Question: I have a website that displays content based on items checked in a menu list. If the screen width gets too small the menu is rotated and hidden. Additionally, a burger button is displayed. If the burger button gets activated (checkbox as well), the menu is unhidden and the content is hidden.
Neither the content nor the menu have access to the checkbox behind the burger button, because they are children of a sibling of the burger button.
As a result, if a menu item was checked, the burger button is not unchecked, and the visitor needs to click on the burger button again to close the menu and see the content.
Somehow I need to find a hack to uncheck the burger button, if a different menu item was selected, or if a menu item was clicked.
JavaScript is not required yet and shall never be used.
I hope someone knows a hack to fix this - I am clueless in this case...

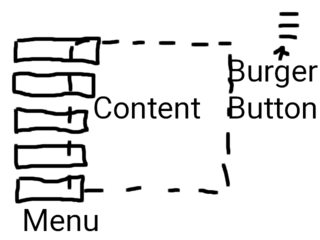
Answer: Thank you for your numerous comments.
The answer is quite simple: CSS3 can't do what I tried to achieve. There was no trick at all to get this done, not even involving the ':target' pseudo-class, because CSS can't manipulate and reset the URL anchor, neither can it untick the checkbox. That caused the menu staying visible after selecting the content as mentioned above.
As a result, I have rewritten the whole website (well, not the content to be precise).
There is a theoretically simple solution: Using sibling radio buttons for all controls.
This means:
1. I have one radio button for the burger menu. It accesses the following (sibling) <div> element with the adjacent sibling combinator (+) and toggles the burger menu on and off. (Which results in a changed visibility property.)
2. I have multiple radio buttons for the content. Succeeded by their respective content div analogously to (1.).
3. I have multiple labels all over the place that address these radio buttons by using their for attribute. Fortunately, the for attribute has multiplicity 1:n, so that it was possible to address the content <div>s by both, the <nav>-bar, displayed for high resolution devices, as well as the burger menu, displayed on low resolution devices on click on the burger button which is not visible for high resolution displays.
So as a result, I don't do any menu transformations, but have just duplicated the '<label>'s for these toggles and display either the '<nav>' bar or the burger button.
Downsides:
1. I lost the ability to keep the style of the <label>s for the currently active content changed while this content is displayed, since these <label> elements are not siblings of their corresponding checkbox/radio anymore, but on :hover there is an effect.
2. It is not possible to have the burger menu displayed leaving the current content displayed as well in the background. Both are and need to be in the same radio button group, which means that the burger menu is displayed instead of other content until a label is clicked in the burger menu.
Why am I even doing this (Benefits):
1. From my perspective, running scripts on a visitors machine is like highjacking their compute power on their device in their sphere and by forcing them to activate JavaScript or other stuff, exposing them to serious risks that could be avoided. So as a result, I consider the unnecessary use of JavaScript as an unethical act.
2. With this hiding technique of the content I am able to transfer all the content to the visitor a single time and allow for a perfect experience once the content is loaded.